Field crop: tomato
Growth stage: 2
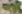
Species: solanum